Field crop: maize
Growth stage: 2
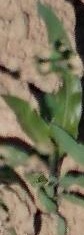
Species: maize